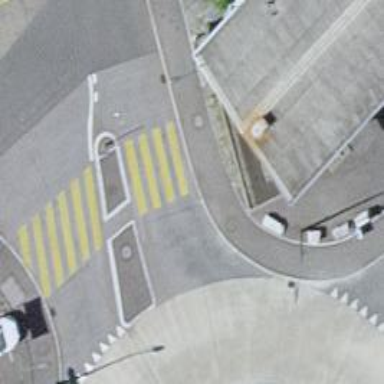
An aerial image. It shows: Kerb barrier.